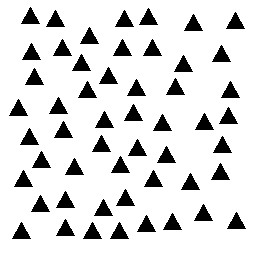
Squares: 0
Triangles: 52
Stars: 0
Total shapes: 52